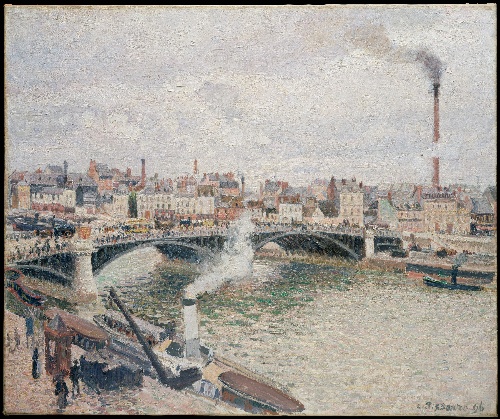
Title: Morning, An Overcast Day, Rouen
Artist: Camille Pissarro
Artist bio: French, Charlotte Amalie, Saint Thomas 1830–1903 Paris
Date: 1896
Object type: Painting
Classification: Paintings
Medium: Oil on canvas
Dimensions: 21 3/8 x 25 5/8 in. (54.3 x 65.1 cm)
Department: European Paintings
Credit line: Bequest of Grégoire Tarnopol, 1979, and Gift of Alexander Tarnopol, 1980
Accession year: 1980
Repository: Metropolitan Museum of Art, New York, NY
Tags: Cities|Bridges|Rivers|Boats